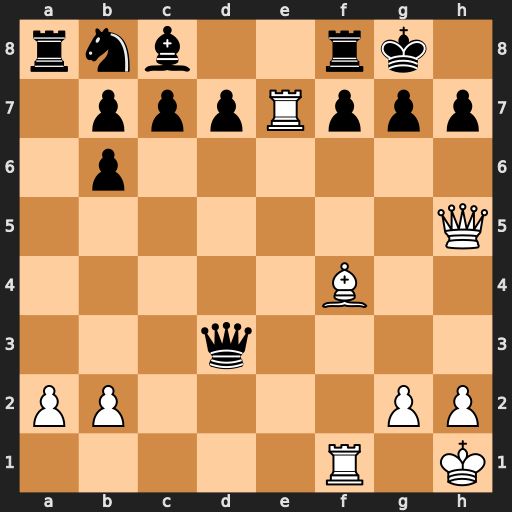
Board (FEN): rnb2rk1/1pppRppp/1p6/7Q/5B2/3q4/PP4PP/5R1K
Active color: w
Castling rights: -
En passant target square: -
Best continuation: Qxf7+ Rxf7 Re8+ Rf8 Rxf8+ Kxf8 Bd6+ Kg8 Rf8#